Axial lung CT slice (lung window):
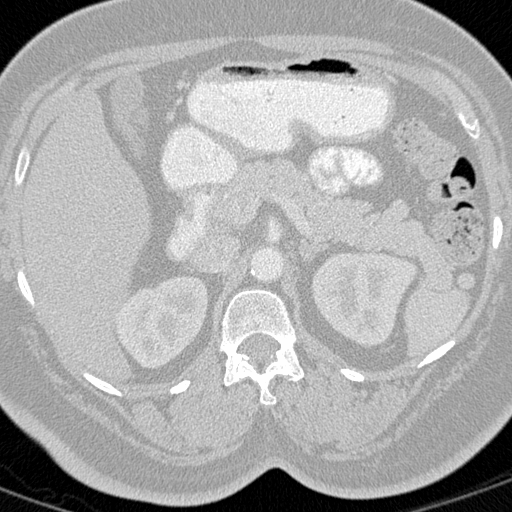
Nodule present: no